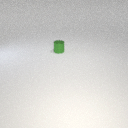
small green metal cylinder